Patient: sex F, age 58
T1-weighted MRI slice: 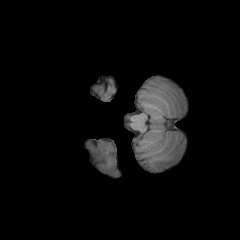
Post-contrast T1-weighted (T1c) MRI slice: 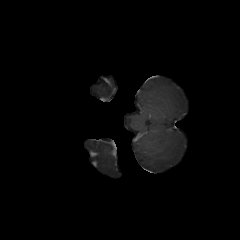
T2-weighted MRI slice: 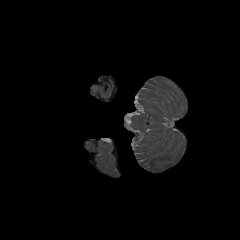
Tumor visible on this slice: no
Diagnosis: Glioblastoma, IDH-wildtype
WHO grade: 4